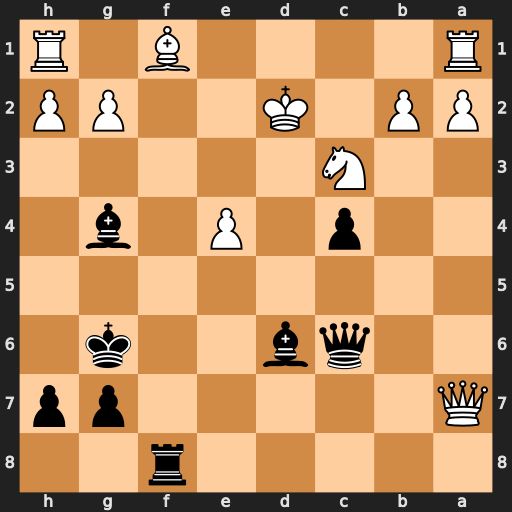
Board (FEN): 5r2/Q5pp/2qb2k1/8/2p1P1b1/2N5/PP1K2PP/R4B1R
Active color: b
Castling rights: -
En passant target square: -
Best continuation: Bc5 Qxc5 Qxc5